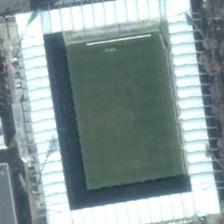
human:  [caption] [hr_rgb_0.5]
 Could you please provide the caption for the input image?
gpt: the bird's nest stadium is surrounded by vegetation regularly .

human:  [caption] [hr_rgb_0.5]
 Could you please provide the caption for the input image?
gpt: the bird's nest stadium is surrounded by vegetation regularly .

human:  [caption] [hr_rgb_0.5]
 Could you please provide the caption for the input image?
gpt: red and green football fields are in the middle of the stadium .

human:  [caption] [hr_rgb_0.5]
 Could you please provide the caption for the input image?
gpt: red and green football fields are in the middle of the stadium .

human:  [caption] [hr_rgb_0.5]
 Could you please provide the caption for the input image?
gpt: the bird's nest stadium is surrounded by vegetation regularly .